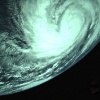
Label: cloud